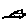
Label: car